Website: bh-photo
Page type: address-validator
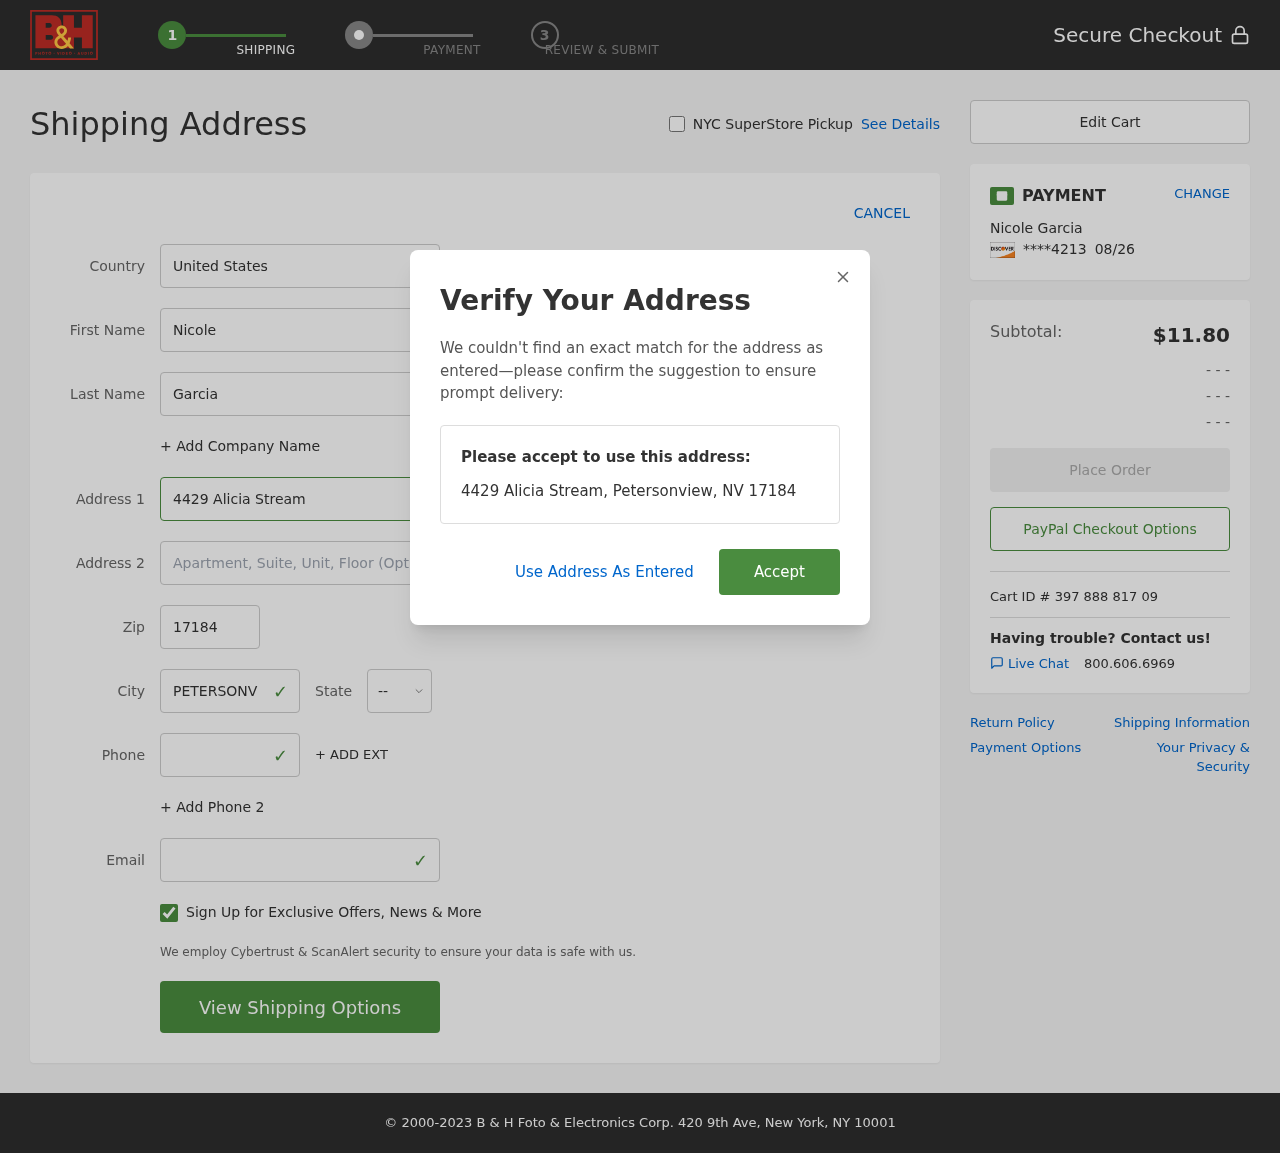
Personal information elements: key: PII_CARD_EXPIRY
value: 08/26
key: PII_CARD_LAST4
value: ****4213
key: PII_CITY
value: Petersonview
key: PII_COUNTRY
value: United States
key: PII_EMAIL
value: nicolegarcia@gmail.com
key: PII_FIRSTNAME
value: Nicole
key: PII_FULLNAME
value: Nicole Garcia
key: PII_LASTNAME
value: Garcia
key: PII_PHONE
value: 7073523462
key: PII_POSTCODE
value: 17184
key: PII_STATE_ABBR
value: NV
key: PII_STREET
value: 4429 Alicia Stream
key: PII_CITY_STATE_ZIP
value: Petersonview, NV 17184
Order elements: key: ORDER_SUBTOTAL
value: $11.80
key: ORDER_ID
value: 397 888 817 09